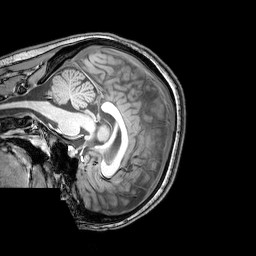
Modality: T1w
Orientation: sagittal
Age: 22
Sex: female
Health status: healthy
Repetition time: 0.081 s
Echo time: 0.037 s